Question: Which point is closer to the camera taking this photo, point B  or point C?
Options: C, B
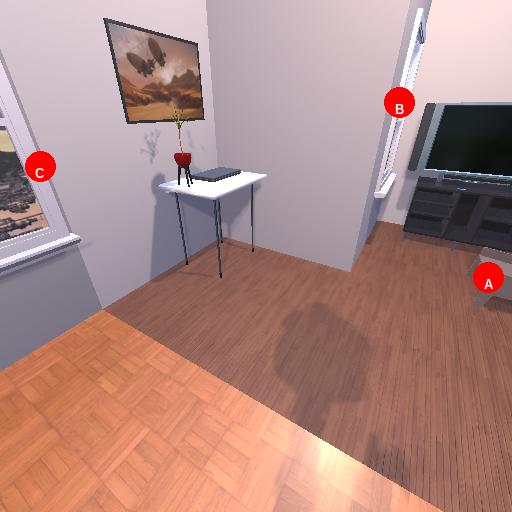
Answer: C